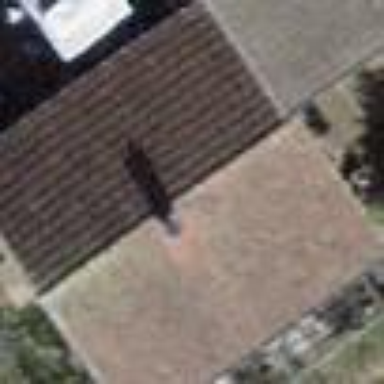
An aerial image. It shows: Building with tiled roof.